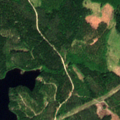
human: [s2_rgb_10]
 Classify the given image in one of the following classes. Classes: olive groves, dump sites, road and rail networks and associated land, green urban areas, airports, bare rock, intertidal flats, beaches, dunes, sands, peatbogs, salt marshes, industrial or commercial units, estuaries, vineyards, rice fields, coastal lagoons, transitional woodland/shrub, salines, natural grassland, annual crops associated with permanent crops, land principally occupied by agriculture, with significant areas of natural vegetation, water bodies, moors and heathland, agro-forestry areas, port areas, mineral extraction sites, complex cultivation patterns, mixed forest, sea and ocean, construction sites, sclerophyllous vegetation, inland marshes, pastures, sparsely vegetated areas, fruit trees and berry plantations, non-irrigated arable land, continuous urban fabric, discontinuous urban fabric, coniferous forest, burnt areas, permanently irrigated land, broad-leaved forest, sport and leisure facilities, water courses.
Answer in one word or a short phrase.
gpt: coniferous forest, mixed forest, transitional woodland/shrub, water bodies